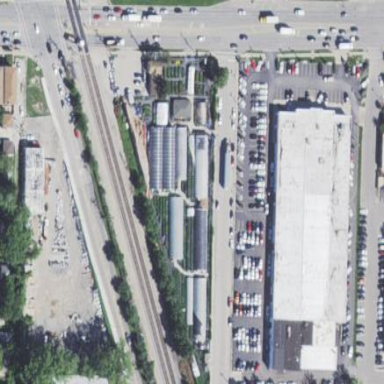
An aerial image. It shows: Plant nursery.